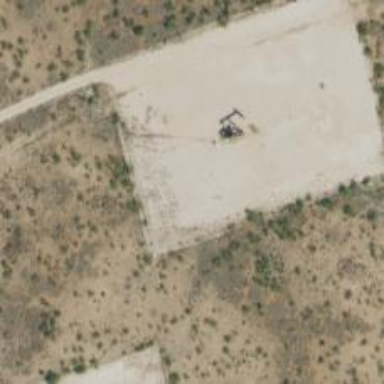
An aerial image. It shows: Petroleum well.